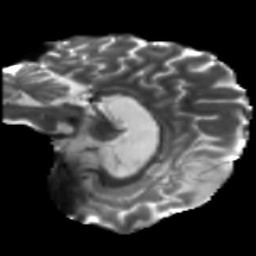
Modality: T2w
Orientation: sagittal
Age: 31
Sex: female
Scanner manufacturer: siemens
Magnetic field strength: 3 T
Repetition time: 5.25 s
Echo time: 0.08 s